Question: I am running Scala (and Spark) tests using FunSuite in Eclipse (Kepler). I have been able to successfully run the tests. I then created a new package (in the same source folder and project) and am running into a problem.
When I select run as:

I am able to successfully run my tests using both the 1st (ScalaTest - File) and 3rd (ScalaTest - Test) options. However, when I try and run method 2 (ScalaTest - Suite), I get:
'''
***RUN ABORTED ***
java.lang.ClassNotFoundException: com.domain.gotime.rdd.Test1
'''
Why is that I am getting this error for the Suite only? I am planning on this being run automatically with Jenkins - and want to know if I need to fix this, and if so how?
I have looked over <URL> but am still confused as to why it isn't working.
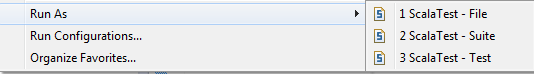
Answer: Please check that com.domain.gotime.rdd.Test1 is in the classpath of the auto-created Run Configuration.